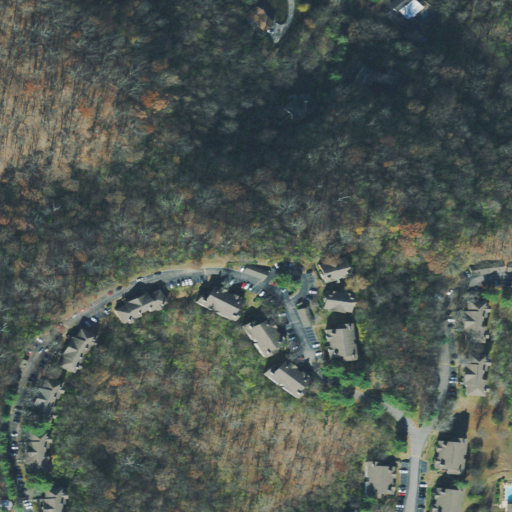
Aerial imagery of hill in Tennessee named Ninemile Hill containing deciduous forest, open development, low intensity development, mixed forest, medium intensity development, and pasture